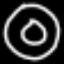
Label: donut